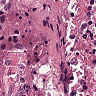
Metastatic tissue present: no